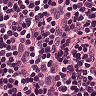
Metastatic tissue present: no